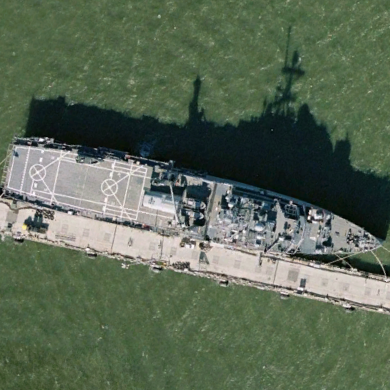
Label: combat